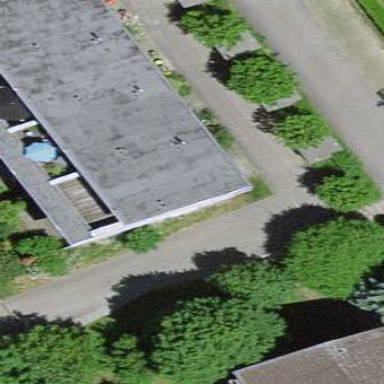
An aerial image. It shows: Residential building with skillion roof.